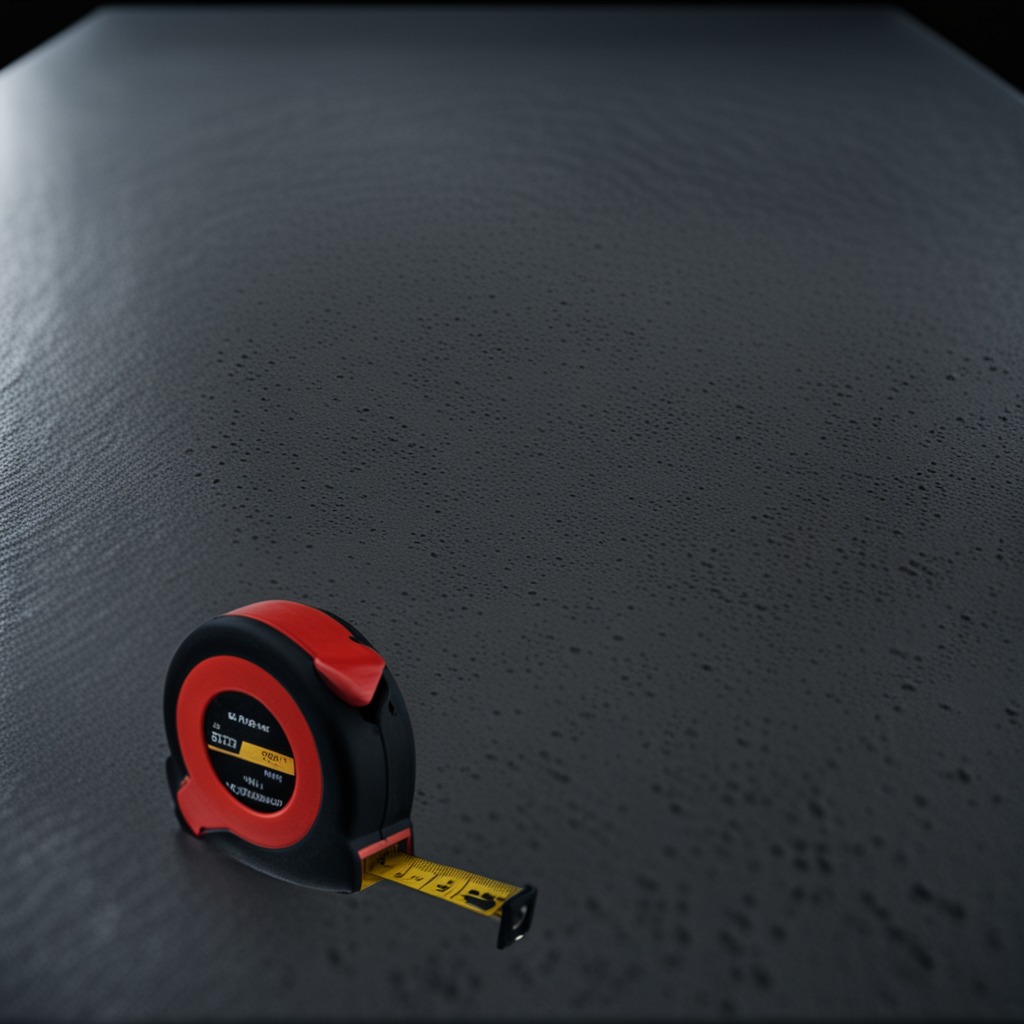
A measuring tape is lying on a clean granite table inside a workshop at night dim ambient light soft shadows worn but